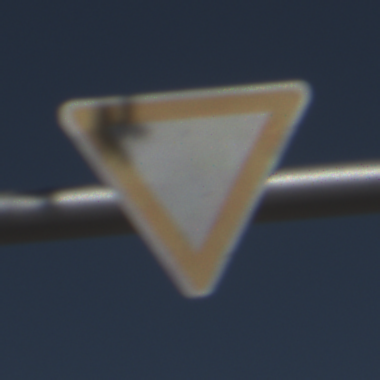
Verkehrszeichen: VorfahrtGewaehren
Umgebung: Outdoor, RoadRail
Tageszeit: Midday
Wetter: Clear
Licht: Natural
Jahreszeit: Summer
Kontrast: HighContrast